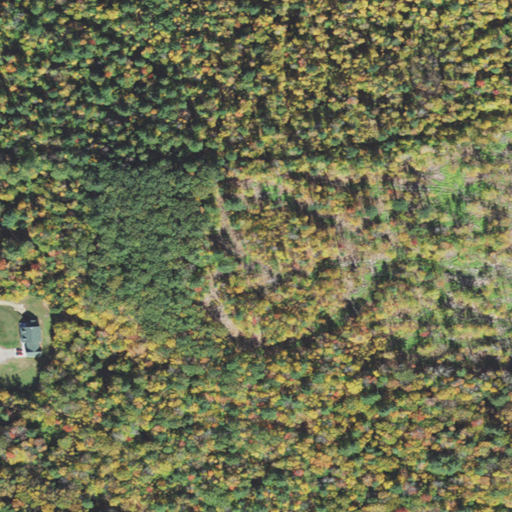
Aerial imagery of mountain in New Hampshire named Bald Hill containing deciduous forest, mixed forest, evergreen forest, and medium intensity development